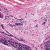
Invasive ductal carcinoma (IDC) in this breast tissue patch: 0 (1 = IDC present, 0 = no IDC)